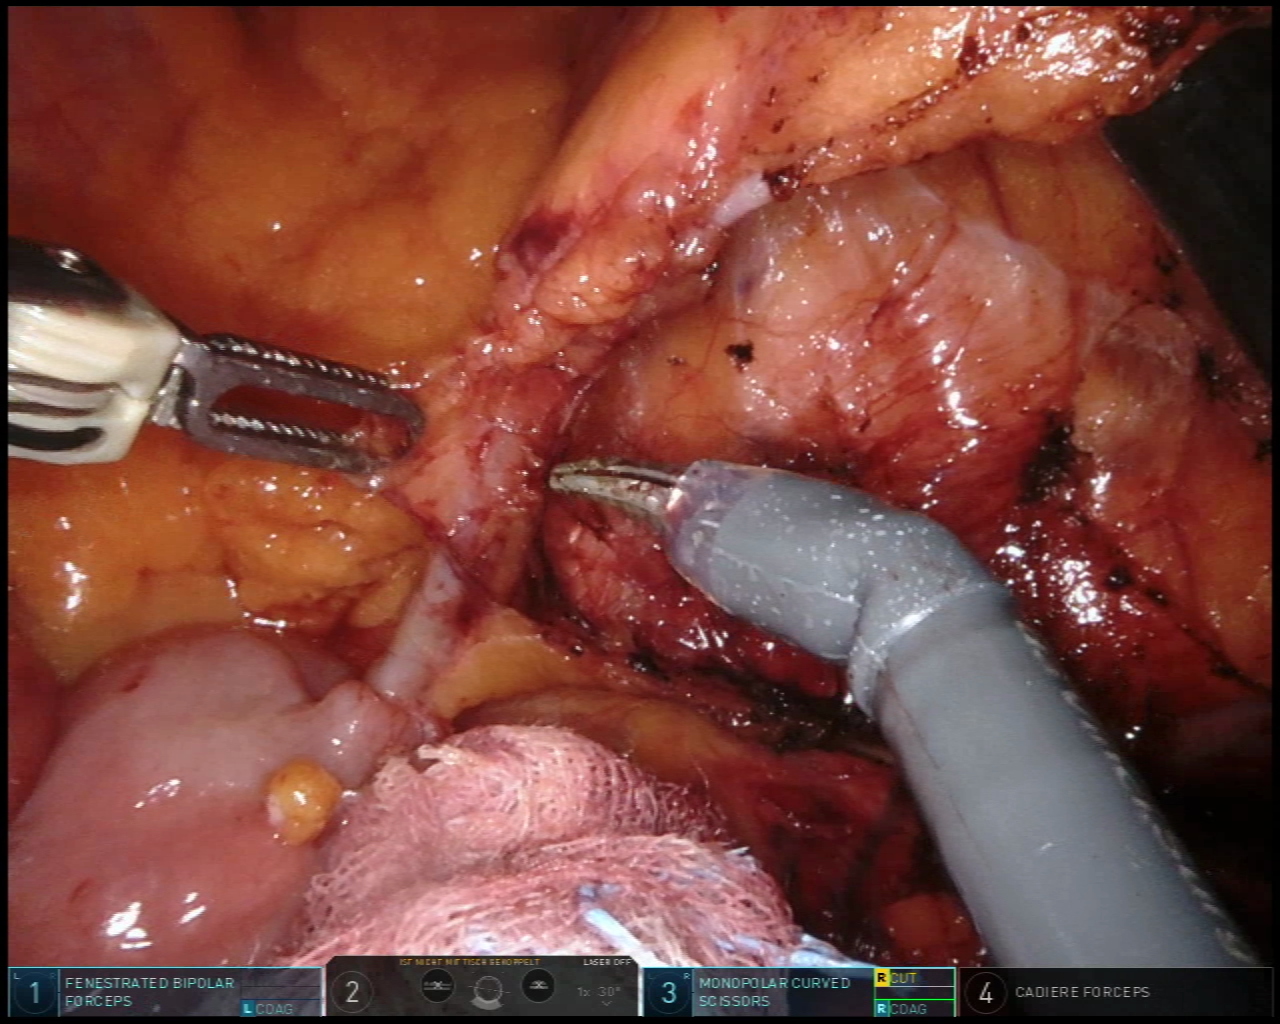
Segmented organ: intestinal_veins
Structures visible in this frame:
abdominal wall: no
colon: no
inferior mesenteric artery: no
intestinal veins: yes
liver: no
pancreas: no
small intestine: yes
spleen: no
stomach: no
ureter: no
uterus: no
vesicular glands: no